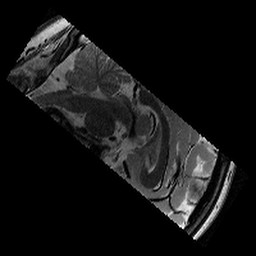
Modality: T2w
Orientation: sagittal
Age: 13
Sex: male
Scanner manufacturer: siemens
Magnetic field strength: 3 T
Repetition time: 9.23 s
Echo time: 0.067 s